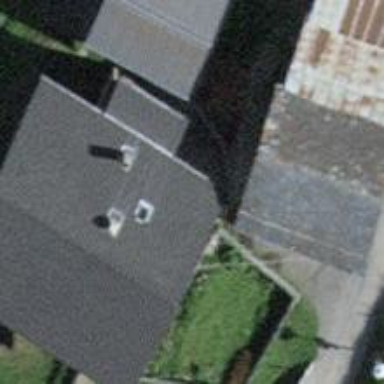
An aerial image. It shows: Simple house.